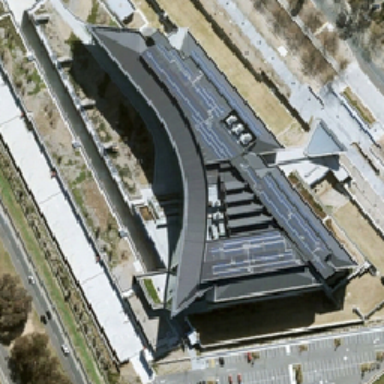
The bar in the gray center of the conference is surrounded by a highway .